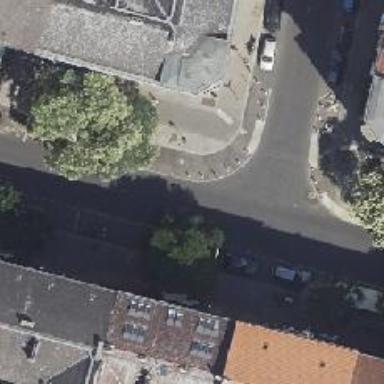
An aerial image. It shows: Bump for traffic calming.